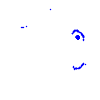
Particle: pion